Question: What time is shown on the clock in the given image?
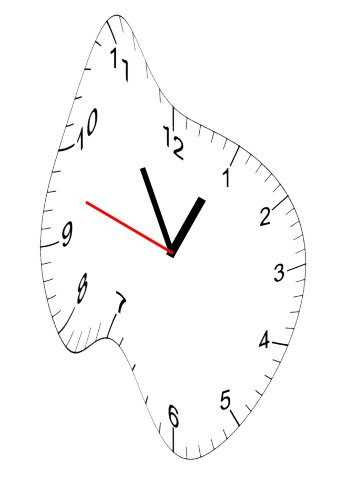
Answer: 12:54:48